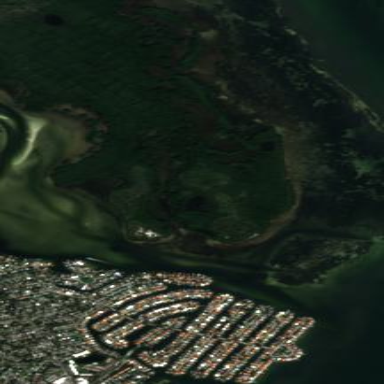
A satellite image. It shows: Island with coastline consisting of mangrove wetland. The land is designated as nature reserve.